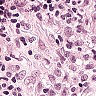
Metastatic tissue present: no